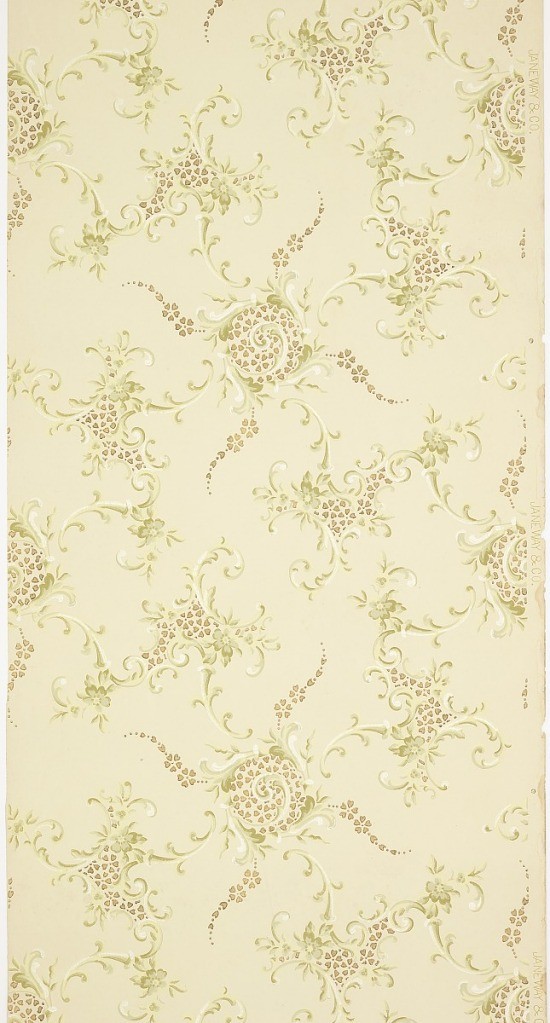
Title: Ceiling paper
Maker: Janeway & Co. Inc., New Brunswick, New Jersey, 1848 - 1914
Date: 1905–1915
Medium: Machine-printed paper, liquid mica
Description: Large waving scrolls with foliate scroll tendrils that alternate with other foliate scroll motifs. Each motif is filled with a simplified petal design, and the large waving scrolls have tendrils of the simplified petal design. Ground is light green. Printed in greens, yellow, white mica and gold mica.
Printed in selvedge: "Janeway & Co."